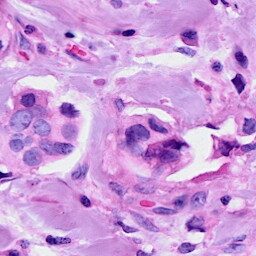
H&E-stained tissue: Breast